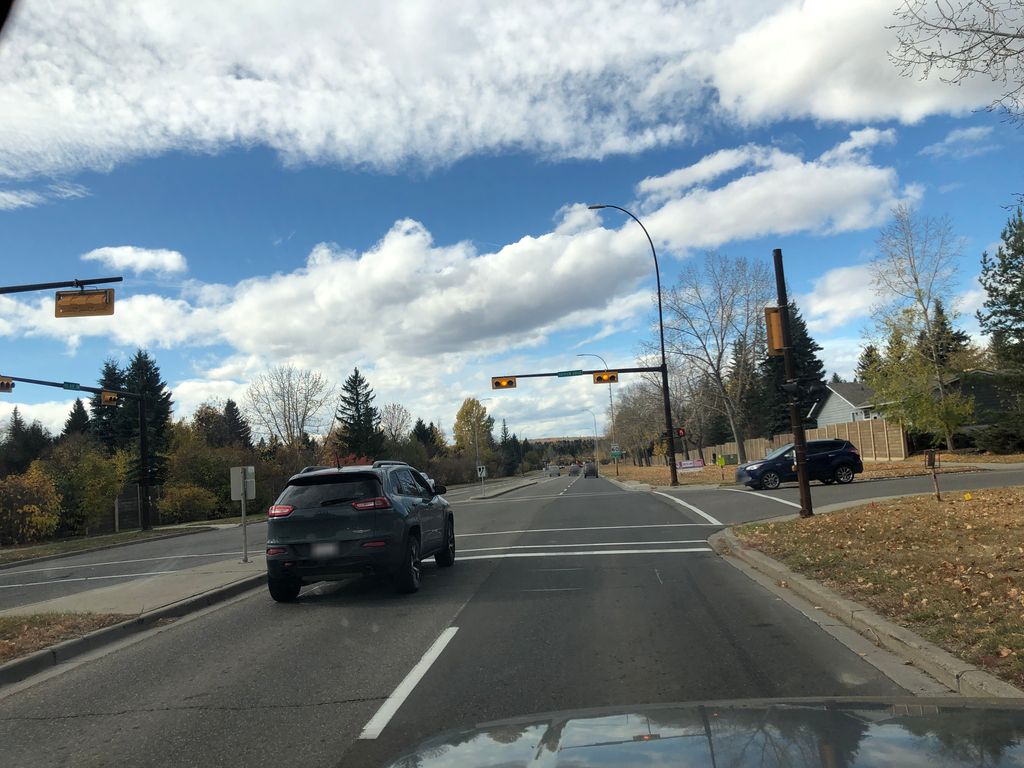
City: calgary